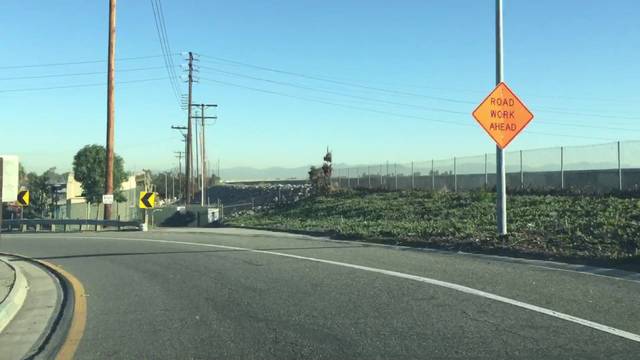
Region: Mexico
Coordinates: 33.784, -118.207